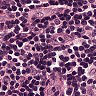
Metastatic tissue present: no